Question: I have a code where in header text there is a checkbox and when i click on the header check box all the check box should work, but it is not. Please find the code below and images i have attached.
Thank you!

'''
<%@ Page Language="C#" AutoEventWireup="true" CodeBehind="Default.aspx.cs" Inherits="WebApplication1.Default" %>
<!DOCTYPE html>
<html xmlns="http://www.w3.org/1999/xhtml">
<head runat="server">
<title></title>
</head>
<body>
<form id="form1" runat="server">
<div>
<asp:GridView ID="gvEmployeeDetails" runat="server" CellPadding="4" Font-Bold="True"
Font-Size="Large" ForeColor="#333333" GridLines="None"
AutoGenerateColumns="False" DataSourceID="SqlDataSource1">
<RowStyle BackColor="#F7F6F3" ForeColor="#333333" />
<Columns>
<asp:TemplateField HeaderText="Delete All">
<HeaderTemplate>
<asp:CheckBox ID="chkSelectAll" runat="server" AutoPostBack="true" OnCheckedChanged="column1" />
</HeaderTemplate>
<ItemTemplate>
<asp:CheckBox ID="CheckBox1" runat="server" AutoPostBack="true" OnCheckedChanged="column2" />
</ItemTemplate>
</asp:TemplateField>
<asp:BoundField DataField="empid" HeaderText="empid" SortExpression="empid" />
<asp:BoundField DataField="name" HeaderText="name" SortExpression="name" />
<asp:BoundField DataField="designation" HeaderText="designation" SortExpression="designation" />
<asp:BoundField DataField="city" HeaderText="city" SortExpression="city" />
<asp:BoundField DataField="country" HeaderText="country" SortExpression="country" />
</Columns>
<FooterStyle BackColor="#5D7B9D" Font-Bold="True" ForeColor="White" />
<PagerStyle BackColor="#284775" ForeColor="White" HorizontalAlign="Center" />
<SelectedRowStyle BackColor="#E2DED6" Font-Bold="True" ForeColor="#333333" />
<HeaderStyle BackColor="#5D7B9D" Font-Bold="True" ForeColor="White" />
<EditRowStyle BackColor="#999999" />
<AlternatingRowStyle BackColor="White" ForeColor="#284775" />
</asp:GridView>
<asp:SqlDataSource ID="SqlDataSource1" runat="server" ConnectionString="<%$ ConnectionStrings:servion_hariConnectionString %>" SelectCommand="SELECT [empid], [name], [designation], [city], [country] FROM [employeedetails]"></asp:SqlDataSource>
</form>
</body>
</html>
Aspx.cs
using System;
using System.Collections.Generic;
using System.Linq;
using System.Web;
using System.Web.UI;
using System.Web.UI.WebControls;
using System.Xml;
using System.Data;
using System.Data.SqlClient;
namespace WebApplication1
{
public partial class Default : System.Web.UI.Page
{
DataTable ds;
DataTable dt;
protected void Page_Load(object sender, EventArgs e)
{
if (!IsPostBack)
{
Session["dtd"] = null;
ds = new DataTable();
string conn = ("Data Source=localhost;Database=hari;user=sa;pwd=Servion@123");
string q = "select * from employeedetails";
SqlConnection con = new SqlConnection(conn);
SqlCommand cmd = new SqlCommand(q, con);
SqlDataAdapter da = new SqlDataAdapter();
con.Open();
cmd.ExecuteNonQuery();
da.SelectCommand = cmd;
da.Fill(ds);
//gvEmployeeDetails.DataSource = ds;
gvEmployeeDetails.DataBind();
Session["dtd"] = true;
}
}
protected void column1(object sender, EventArgs e)
{
dt = Session["dtd"] as DataTable;
CheckBox chkAll = (CheckBox)gvEmployeeDetails.HeaderRow.FindControl("chkSelectAll");
if (chkAll.Checked == true)
{
for (int i = 0; i < dt.Rows.Count; i++)
{
CheckBox c = (CheckBox)gvEmployeeDetails.Rows[i].FindControl("CheckBox1");
c.Checked = true;
}
}
else
{
for (int i = 0; i < dt.Rows.Count; i++)
{
CheckBox c = (CheckBox)gvEmployeeDetails.Rows[i].FindControl("CheckBox1");
c.Checked = false;
}
}
}
protected void column2(object sender, EventArgs e)
{
CheckBox btndetails = sender as CheckBox;
GridViewRow row = (GridViewRow)btndetails.NamingContainer;
CheckBox li = (CheckBox)row.FindControl("CheckBox1");
}
}
}
'''
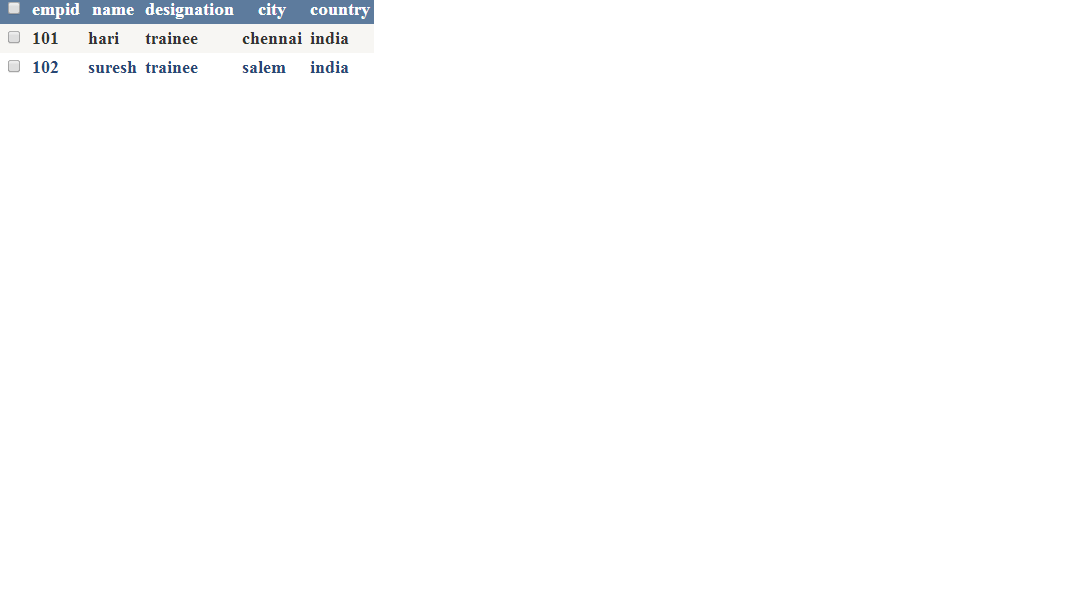
Answer: here is an example,may help you.
'''
private void checkBox1_CheckedChanged(object sender, EventArgs e)
{
//customized global checkbox in header
int iCheckBoxColumnIndex = 7; // index of check box cell
bool bValue = checkBox1.Checked;
for (int iRow = 0; iRow < dataGridView1.Rows.Count; iRow++)
{
if (iRow == dataGridView1.NewRowIndex)
continue;
dataGridView1.Rows[iRow].Cells[iCheckBoxColumnIndex].Value = bValue;
checkValue(iRow, bValue);
}
}
'''